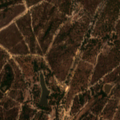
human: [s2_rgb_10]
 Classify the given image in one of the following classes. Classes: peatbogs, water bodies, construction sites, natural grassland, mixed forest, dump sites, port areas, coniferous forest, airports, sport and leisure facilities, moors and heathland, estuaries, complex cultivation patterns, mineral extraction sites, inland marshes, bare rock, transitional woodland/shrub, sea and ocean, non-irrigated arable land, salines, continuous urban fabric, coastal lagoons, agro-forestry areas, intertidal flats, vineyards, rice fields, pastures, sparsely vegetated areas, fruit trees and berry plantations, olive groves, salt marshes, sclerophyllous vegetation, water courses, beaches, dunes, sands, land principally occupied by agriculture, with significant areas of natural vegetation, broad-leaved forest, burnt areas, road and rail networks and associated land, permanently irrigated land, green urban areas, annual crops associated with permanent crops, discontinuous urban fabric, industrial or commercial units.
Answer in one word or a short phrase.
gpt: agro-forestry areas, broad-leaved forest, mixed forest